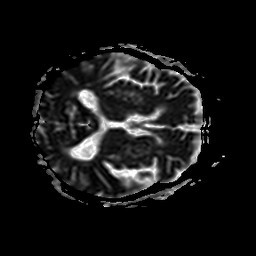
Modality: ADC
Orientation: axial
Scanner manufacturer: philips
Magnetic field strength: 1.5 T
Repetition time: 3.431 s
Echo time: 0.06241 s